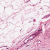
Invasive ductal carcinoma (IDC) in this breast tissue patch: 0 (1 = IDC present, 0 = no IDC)